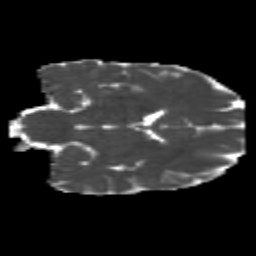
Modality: MD
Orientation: coronal
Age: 44
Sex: female
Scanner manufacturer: siemens
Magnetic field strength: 3 T
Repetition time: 1.8 s
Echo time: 0.07 s